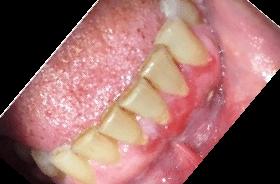
Condition: Gingivitis